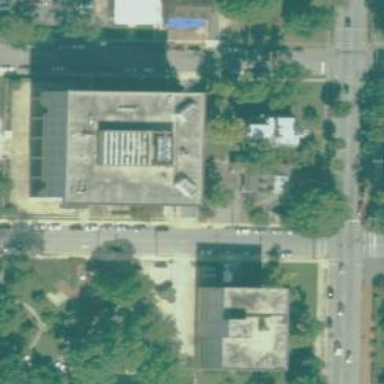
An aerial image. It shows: Commercial building.